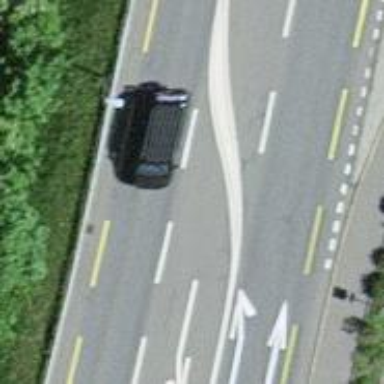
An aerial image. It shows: Primary highway with asphalt surface and designated lane for cyclists.